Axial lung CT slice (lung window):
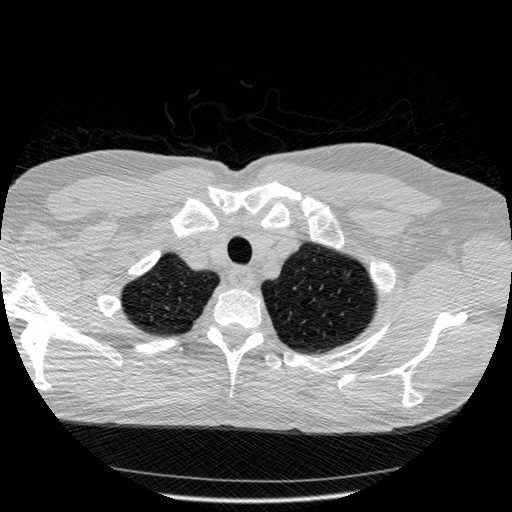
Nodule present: no